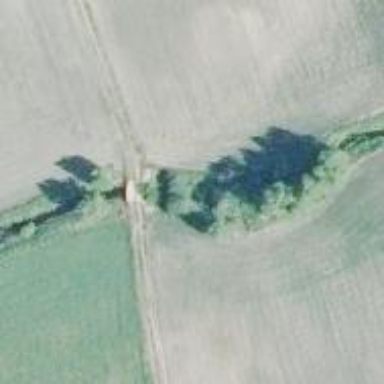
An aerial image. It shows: Track road on bridge.